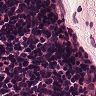
Metastatic tissue present: no